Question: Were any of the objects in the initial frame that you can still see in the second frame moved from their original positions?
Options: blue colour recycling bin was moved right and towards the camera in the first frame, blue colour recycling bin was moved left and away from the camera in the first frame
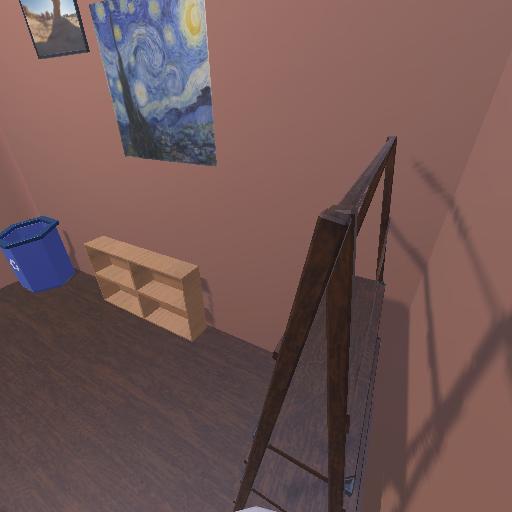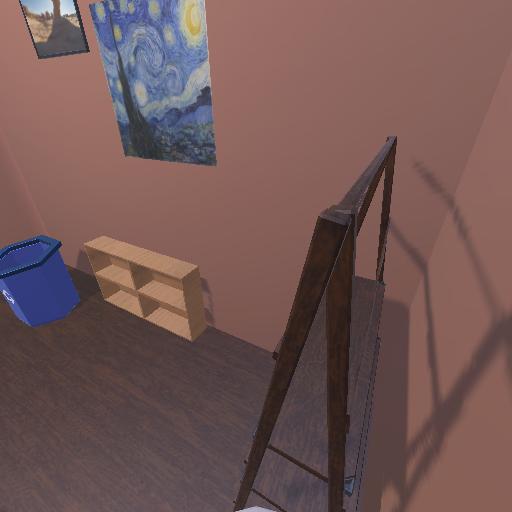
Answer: blue colour recycling bin was moved right and towards the camera in the first frame